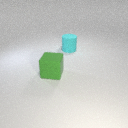
large green rubber cube to the left of large cyan rubber cylinder